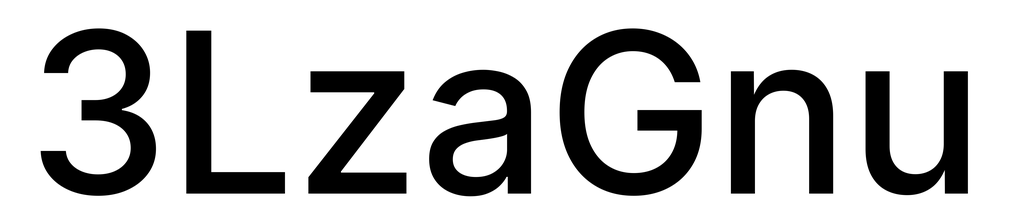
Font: Inter_Medium